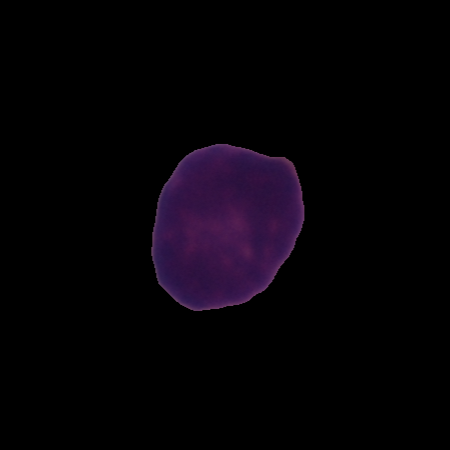
Label: healthy